Field crop: maize
Growth stage: 2
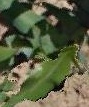
Species: maize